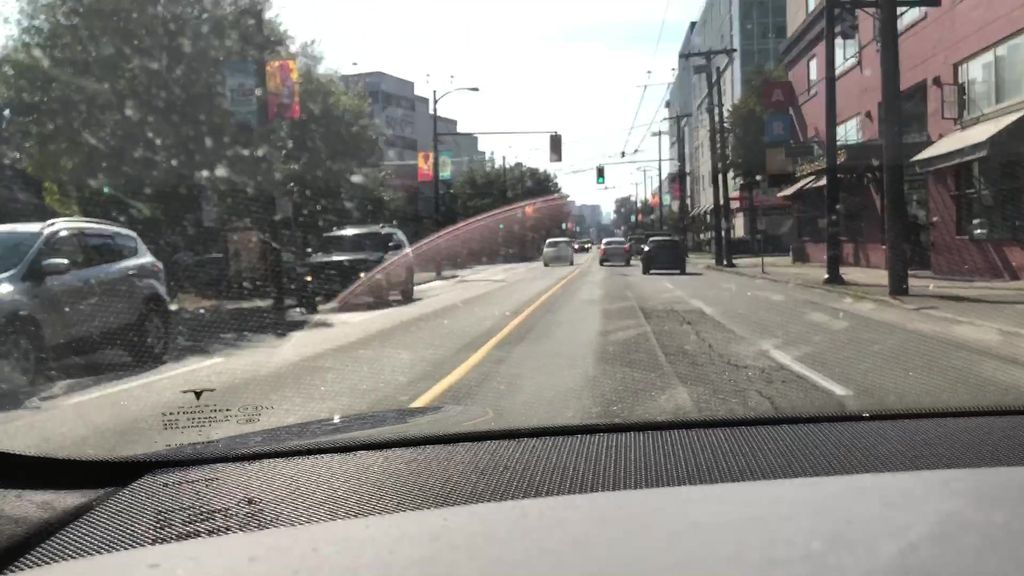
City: vancouver